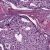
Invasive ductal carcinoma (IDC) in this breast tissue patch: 0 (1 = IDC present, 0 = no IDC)